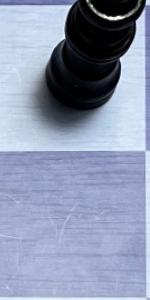
Label: Empty